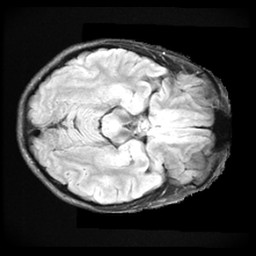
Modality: FLAIR
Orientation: axial
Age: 30
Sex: female
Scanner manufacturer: ge
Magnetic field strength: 3 T
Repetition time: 11 s
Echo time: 0.1497 s